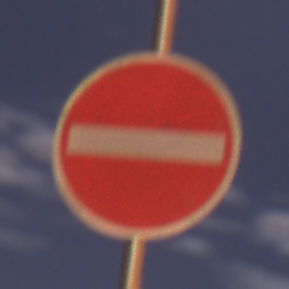
Verkehrszeichen: VerbotDerEinfahrt
Umgebung: Outdoor, Suburban
Tageszeit: Night
Wetter: PartlyCloudy
Licht: Artificial
Jahreszeit: NotSpecified
Kontrast: HighContrast